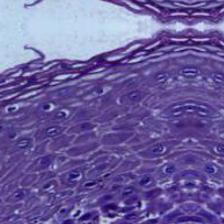
Diagnosis: Normal